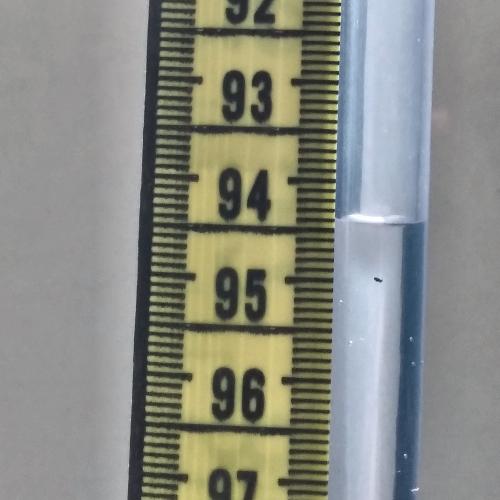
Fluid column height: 94.4 cm